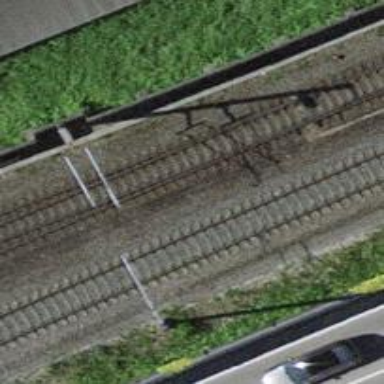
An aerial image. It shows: Railway switch.